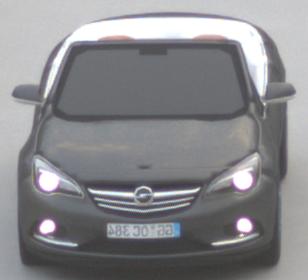
Make: Opel
Model: Cascada 1.4 Turbo
Detailed model: Cascada
Model produced from: 2013/03
Model produced until: 2015/01
Doors: 2
Color: gray
Road condition: dry road
Daytime: sunrise or sunset
Contrast: low contrast